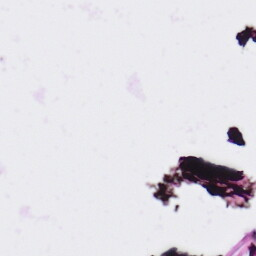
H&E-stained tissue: Ovarian